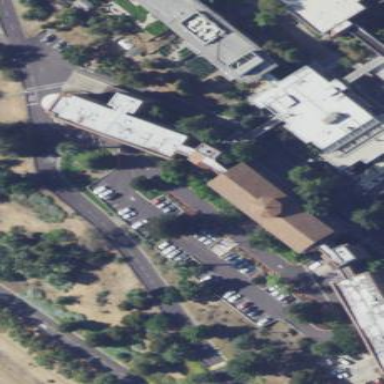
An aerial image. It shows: Building.